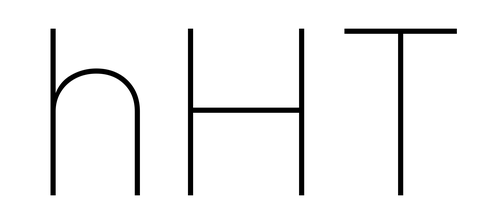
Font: Inter_Thin